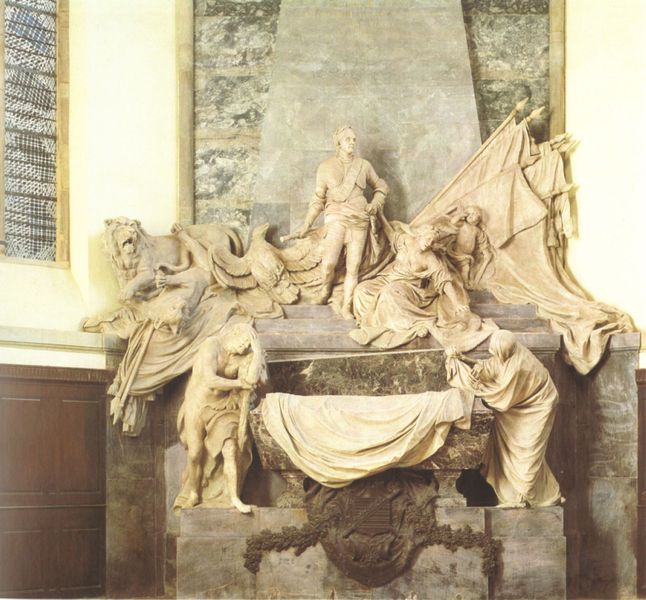
Titel: Der Marschall Moritz von Sachsen steigt in des Grab und in die Unsterblichkeit hinab
Künstler: Jean-Baptiste Pigalle
Standort: Straßburg, St. Thomas (EU - F)
Schlagwörter: flügel, mann, vogel, frauen, menschen, sitzen, hell, licht, marmor, mitte, säule, trauer, kirche, tücher, gewänder, kind, fahnen, fahne, figuren, statuen, löwe, monument, epitaph, grippe, eptaph